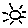
Label: sun